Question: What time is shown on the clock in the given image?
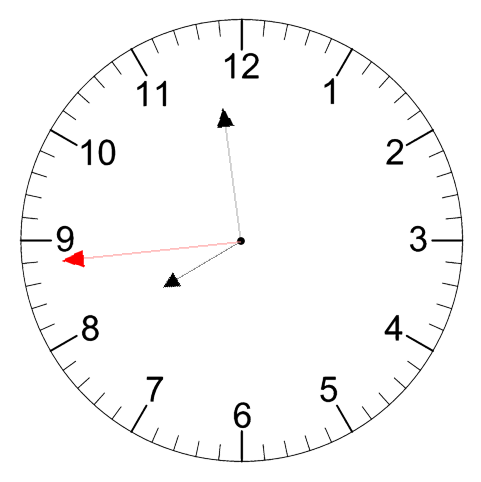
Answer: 07:58:44